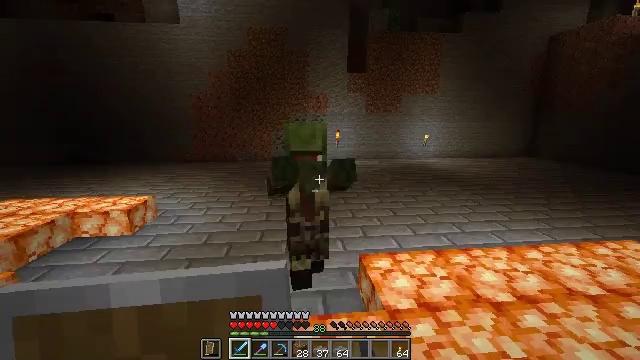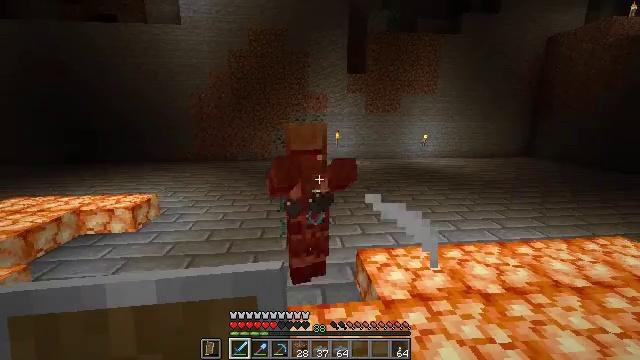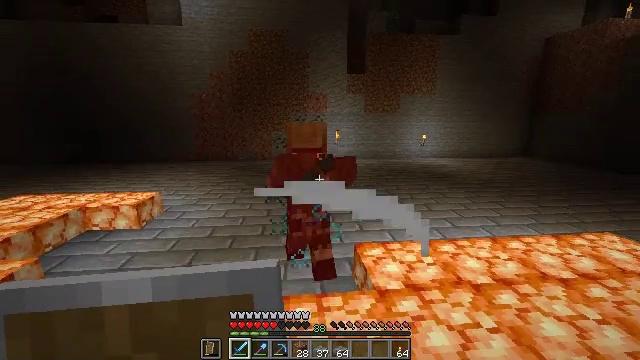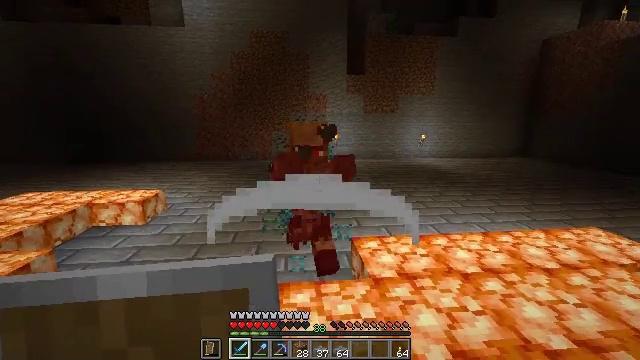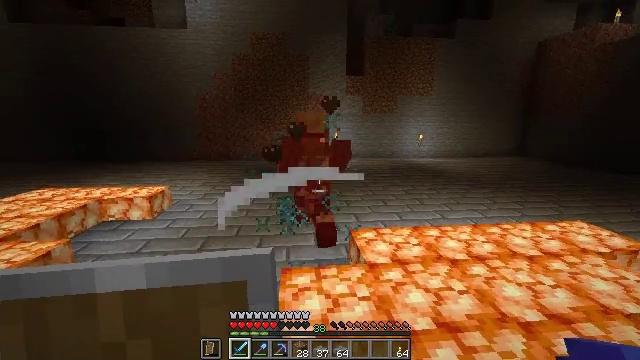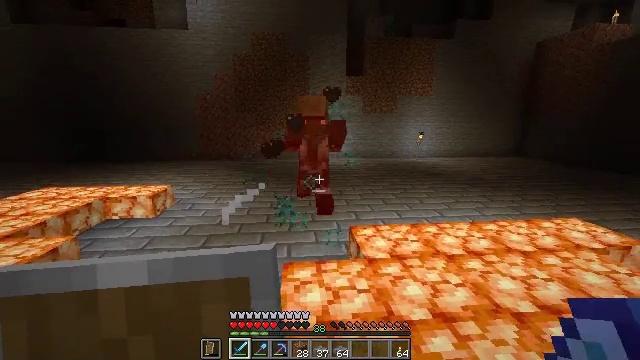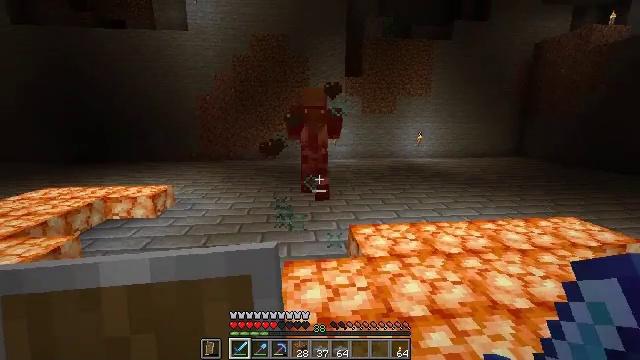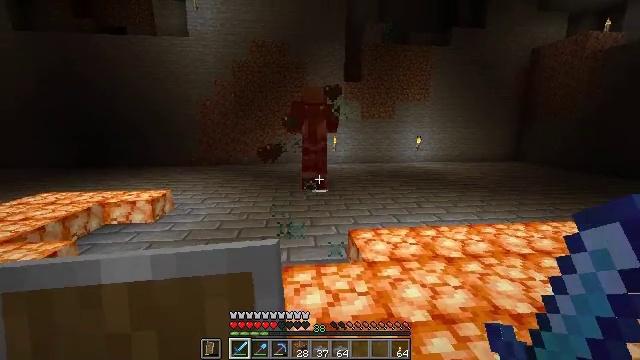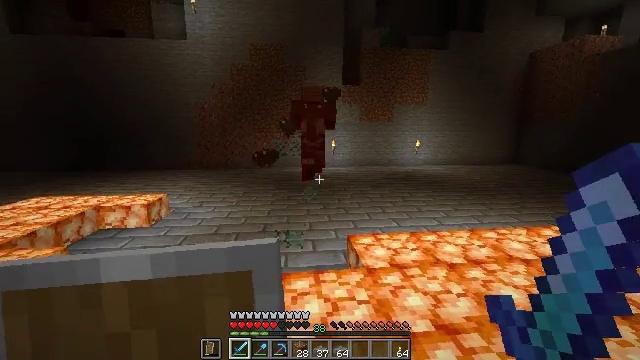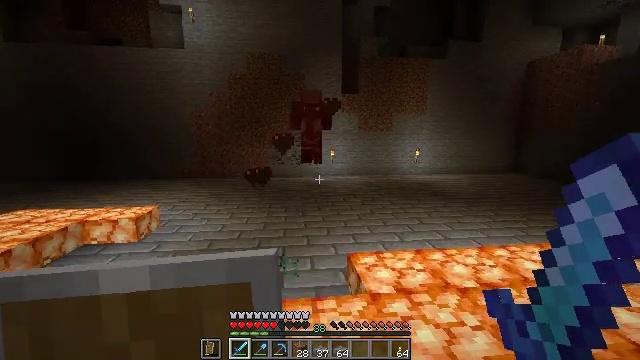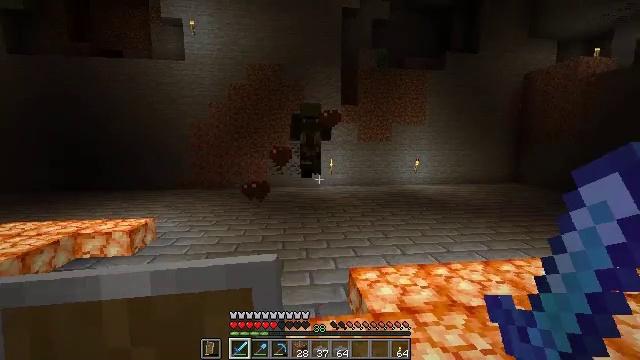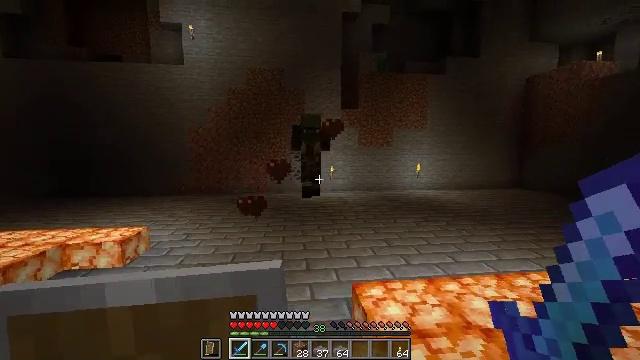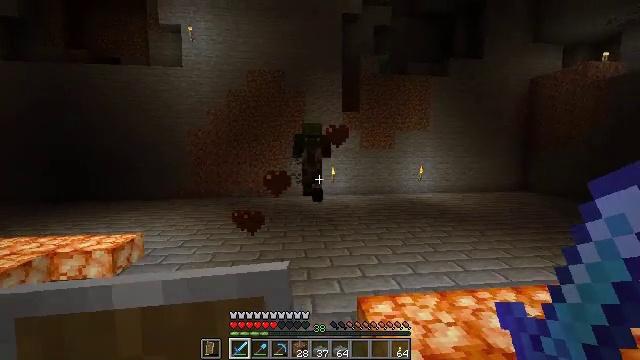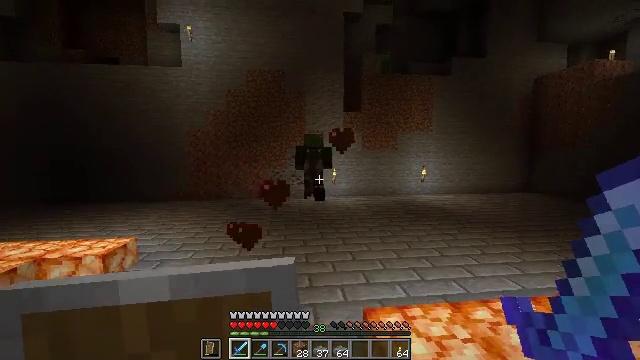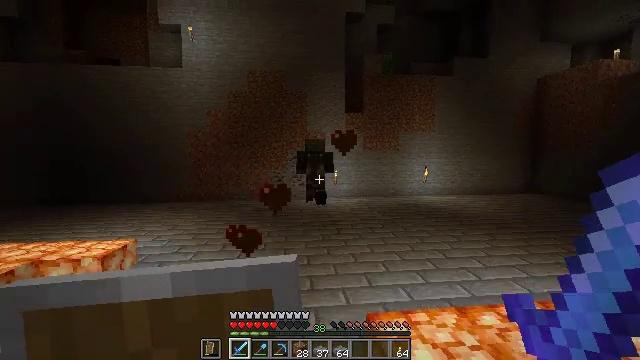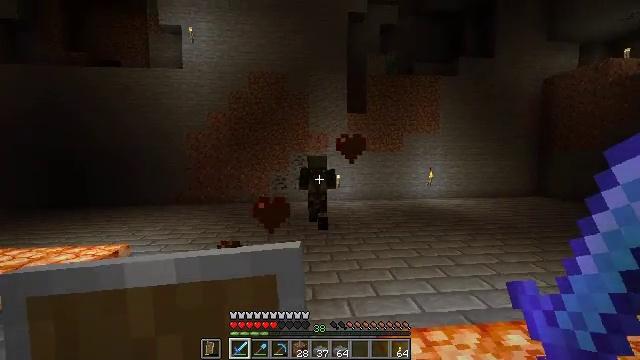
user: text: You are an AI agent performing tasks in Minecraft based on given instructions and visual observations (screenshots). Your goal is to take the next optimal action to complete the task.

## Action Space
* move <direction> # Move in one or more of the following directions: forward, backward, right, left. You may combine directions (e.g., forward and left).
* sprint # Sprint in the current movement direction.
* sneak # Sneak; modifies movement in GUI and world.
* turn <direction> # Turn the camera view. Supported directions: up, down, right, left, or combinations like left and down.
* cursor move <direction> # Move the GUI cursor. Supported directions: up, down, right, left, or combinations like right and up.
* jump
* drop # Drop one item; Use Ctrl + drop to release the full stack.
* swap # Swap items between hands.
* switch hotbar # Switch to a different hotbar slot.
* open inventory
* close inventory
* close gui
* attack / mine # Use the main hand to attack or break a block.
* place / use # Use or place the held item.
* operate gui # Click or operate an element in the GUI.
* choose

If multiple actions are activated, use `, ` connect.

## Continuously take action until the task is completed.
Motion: motion action
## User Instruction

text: Combat the zombie villager.
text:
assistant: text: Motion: move back
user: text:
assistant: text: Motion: move back
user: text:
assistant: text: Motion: move back
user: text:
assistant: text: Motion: no_op
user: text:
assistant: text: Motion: no_op
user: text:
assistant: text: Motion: no_op
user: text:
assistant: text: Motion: move forward, turn up
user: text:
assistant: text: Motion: move forward
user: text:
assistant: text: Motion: move forward, turn up
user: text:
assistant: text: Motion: move forward, turn up
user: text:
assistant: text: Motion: move forward, turn up
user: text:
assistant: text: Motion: move forward
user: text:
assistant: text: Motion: move forward
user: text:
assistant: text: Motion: move forward
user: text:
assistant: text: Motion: move forward
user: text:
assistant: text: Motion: move forward and move left
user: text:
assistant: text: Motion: move forward and move left
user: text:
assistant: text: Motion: move forward and move left
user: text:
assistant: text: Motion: move forward
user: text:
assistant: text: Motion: move forward
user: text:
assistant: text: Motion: move forward, turn right
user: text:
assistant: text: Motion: move forward, turn right
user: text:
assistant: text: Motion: move forward, turn right
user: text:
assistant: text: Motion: move forward, turn right
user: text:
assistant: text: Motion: move forward
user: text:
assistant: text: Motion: move forward
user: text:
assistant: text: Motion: move forward
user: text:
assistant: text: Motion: move forward
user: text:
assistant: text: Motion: move forward
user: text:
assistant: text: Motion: no_op